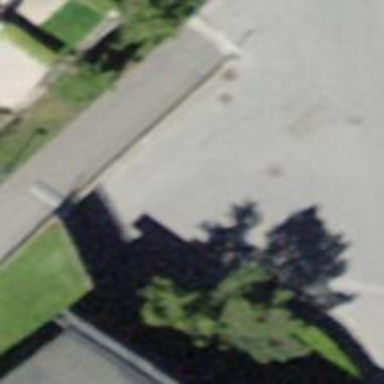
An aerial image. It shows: Asphalt surface leading to parking entrance.